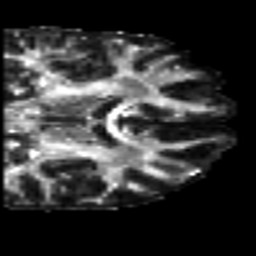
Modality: FA
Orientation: coronal
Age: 30
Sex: female
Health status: healthy
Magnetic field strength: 3 T
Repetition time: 7 s
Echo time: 0.0926 s